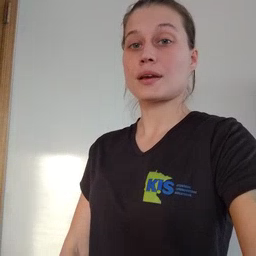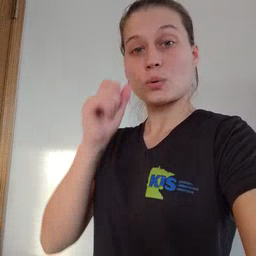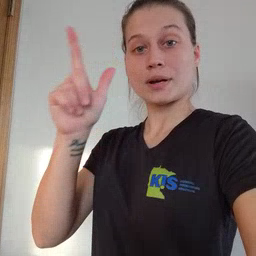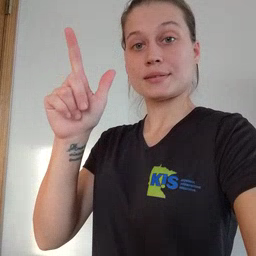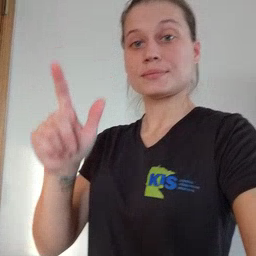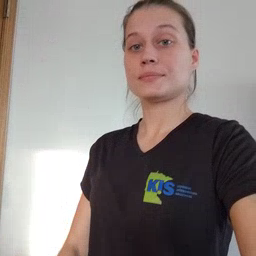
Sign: awake